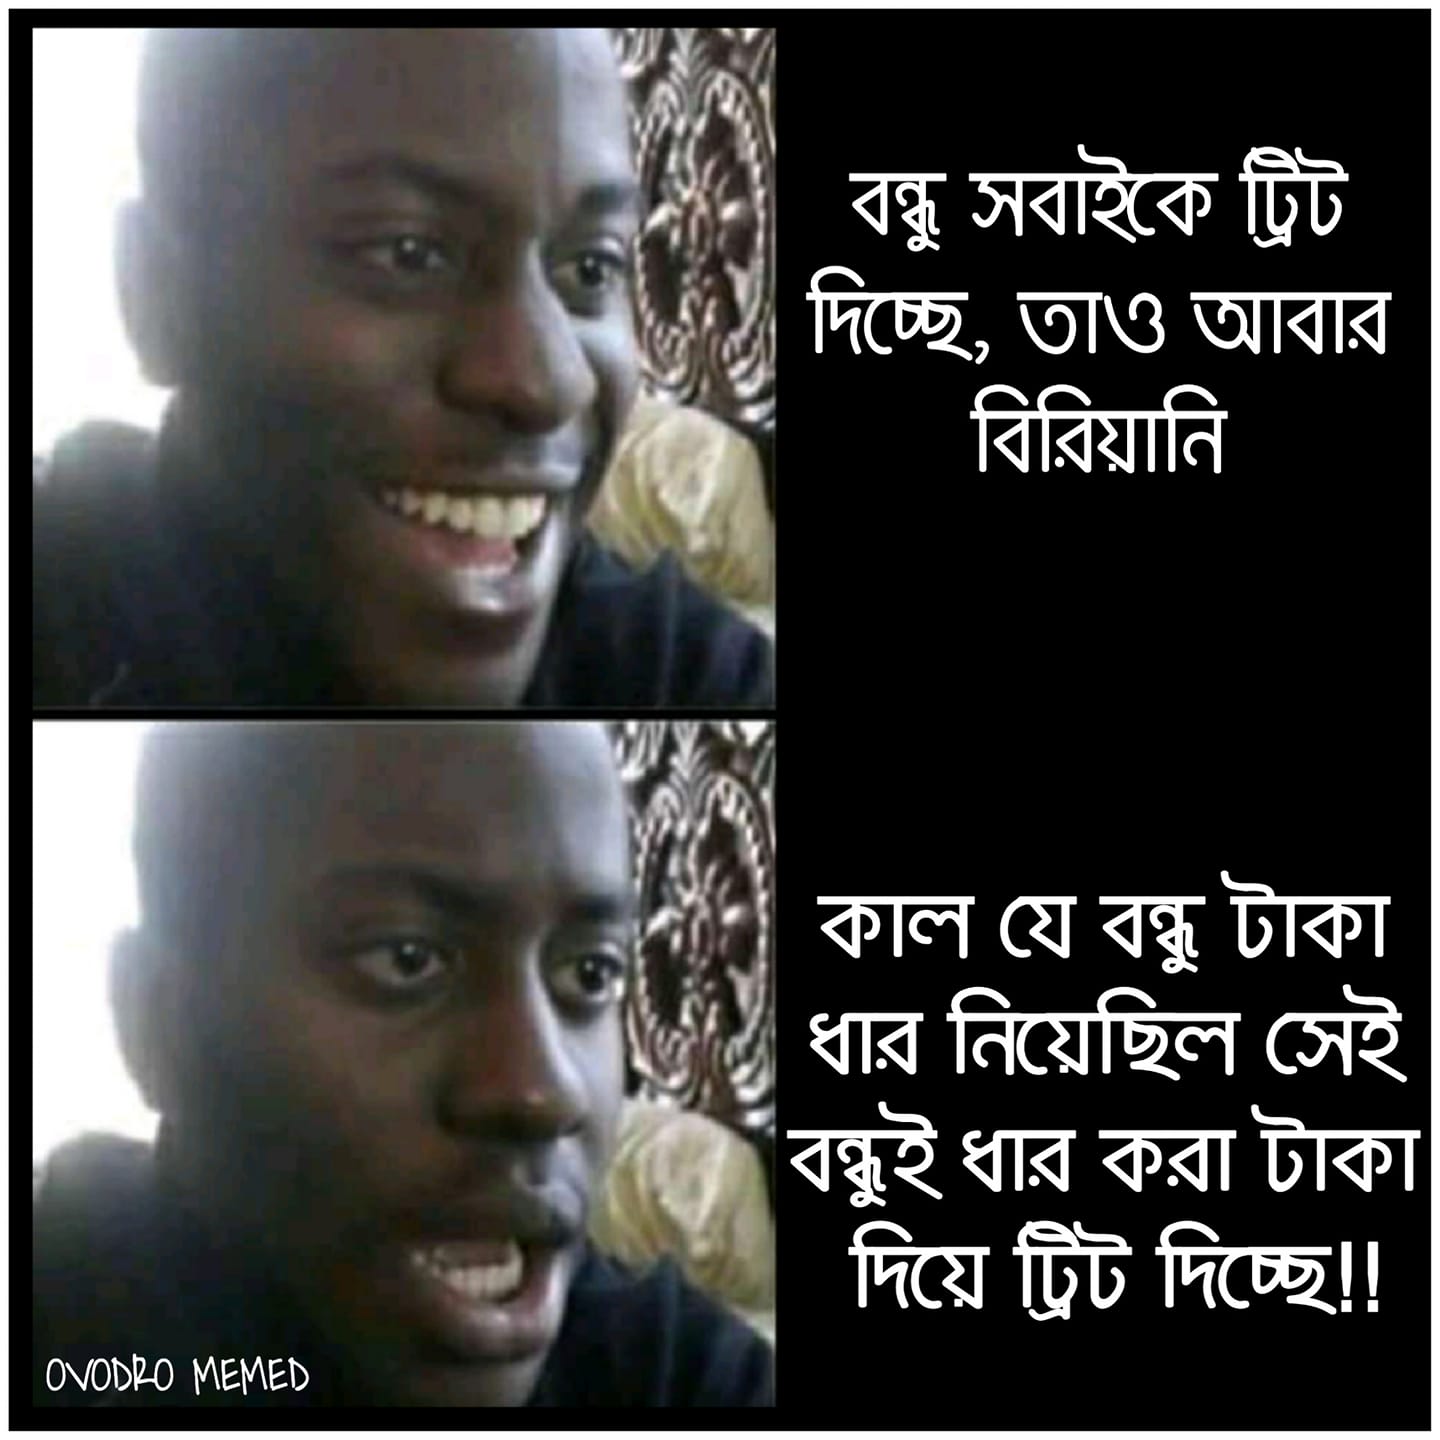
Caption: বন্ধু সবাইকে ট্রিট দিচ্ছে , তাও আবার বিরিয়ানি   কাল যে বন্ধু টাকা ধার নিয়েছিল সেই বন্ধুই  ধার করা টাকা দিয়ে ট্রিট দিচ্ছে !!
Label: non-hate